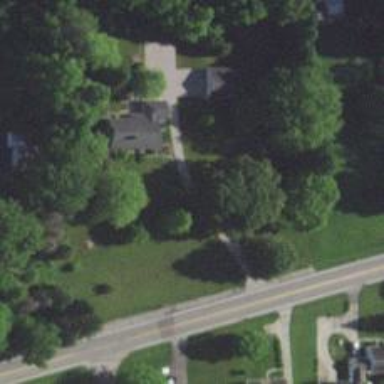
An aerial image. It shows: Driveway leading to service road.